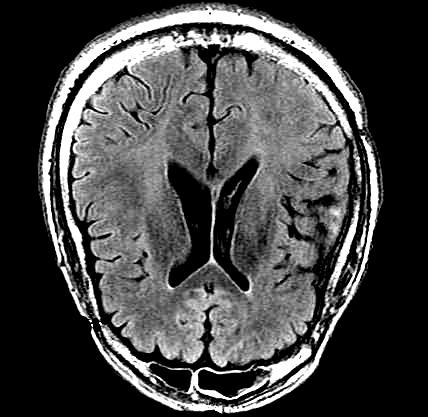
Label: notumor